Field crop: maize
Growth stage: 2
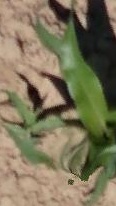
Species: maize